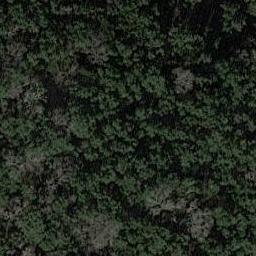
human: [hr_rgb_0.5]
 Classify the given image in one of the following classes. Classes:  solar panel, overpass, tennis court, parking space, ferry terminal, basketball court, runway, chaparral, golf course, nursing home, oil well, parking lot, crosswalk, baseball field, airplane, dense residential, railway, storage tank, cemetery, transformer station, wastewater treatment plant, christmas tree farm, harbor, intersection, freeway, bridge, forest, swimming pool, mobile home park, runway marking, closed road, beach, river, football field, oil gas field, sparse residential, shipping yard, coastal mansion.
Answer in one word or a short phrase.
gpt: forest